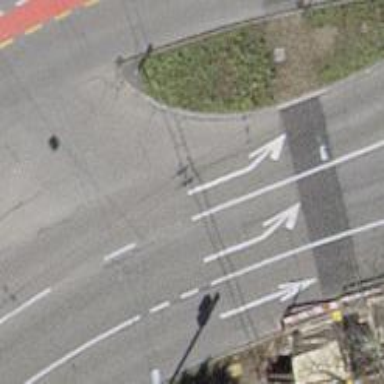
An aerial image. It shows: Primary highway with asphalt surface. It has trolley wires installed.